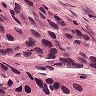
Metastatic tissue present: yes